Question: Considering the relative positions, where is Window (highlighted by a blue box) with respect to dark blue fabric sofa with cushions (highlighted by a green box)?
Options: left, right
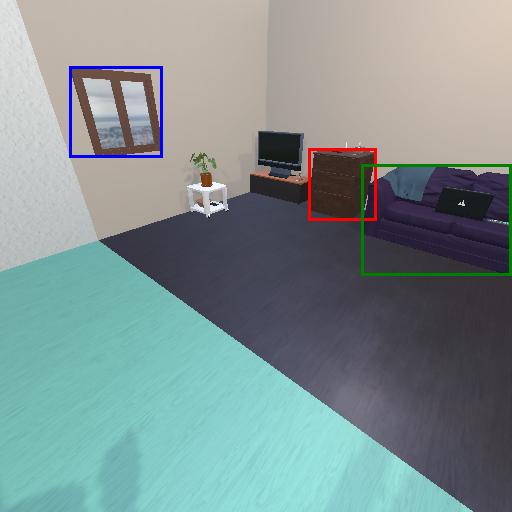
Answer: left